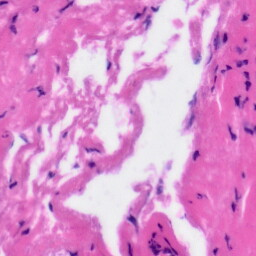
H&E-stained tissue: Tonsil